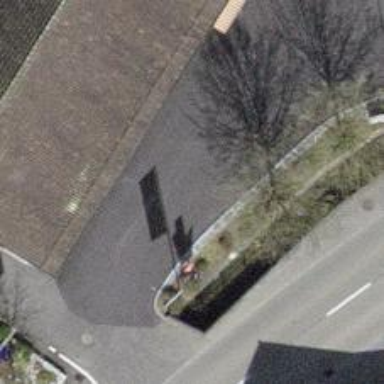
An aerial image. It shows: Post box is visible.